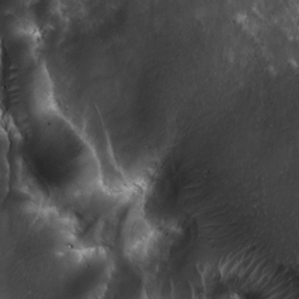
Label: non_frost